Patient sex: M
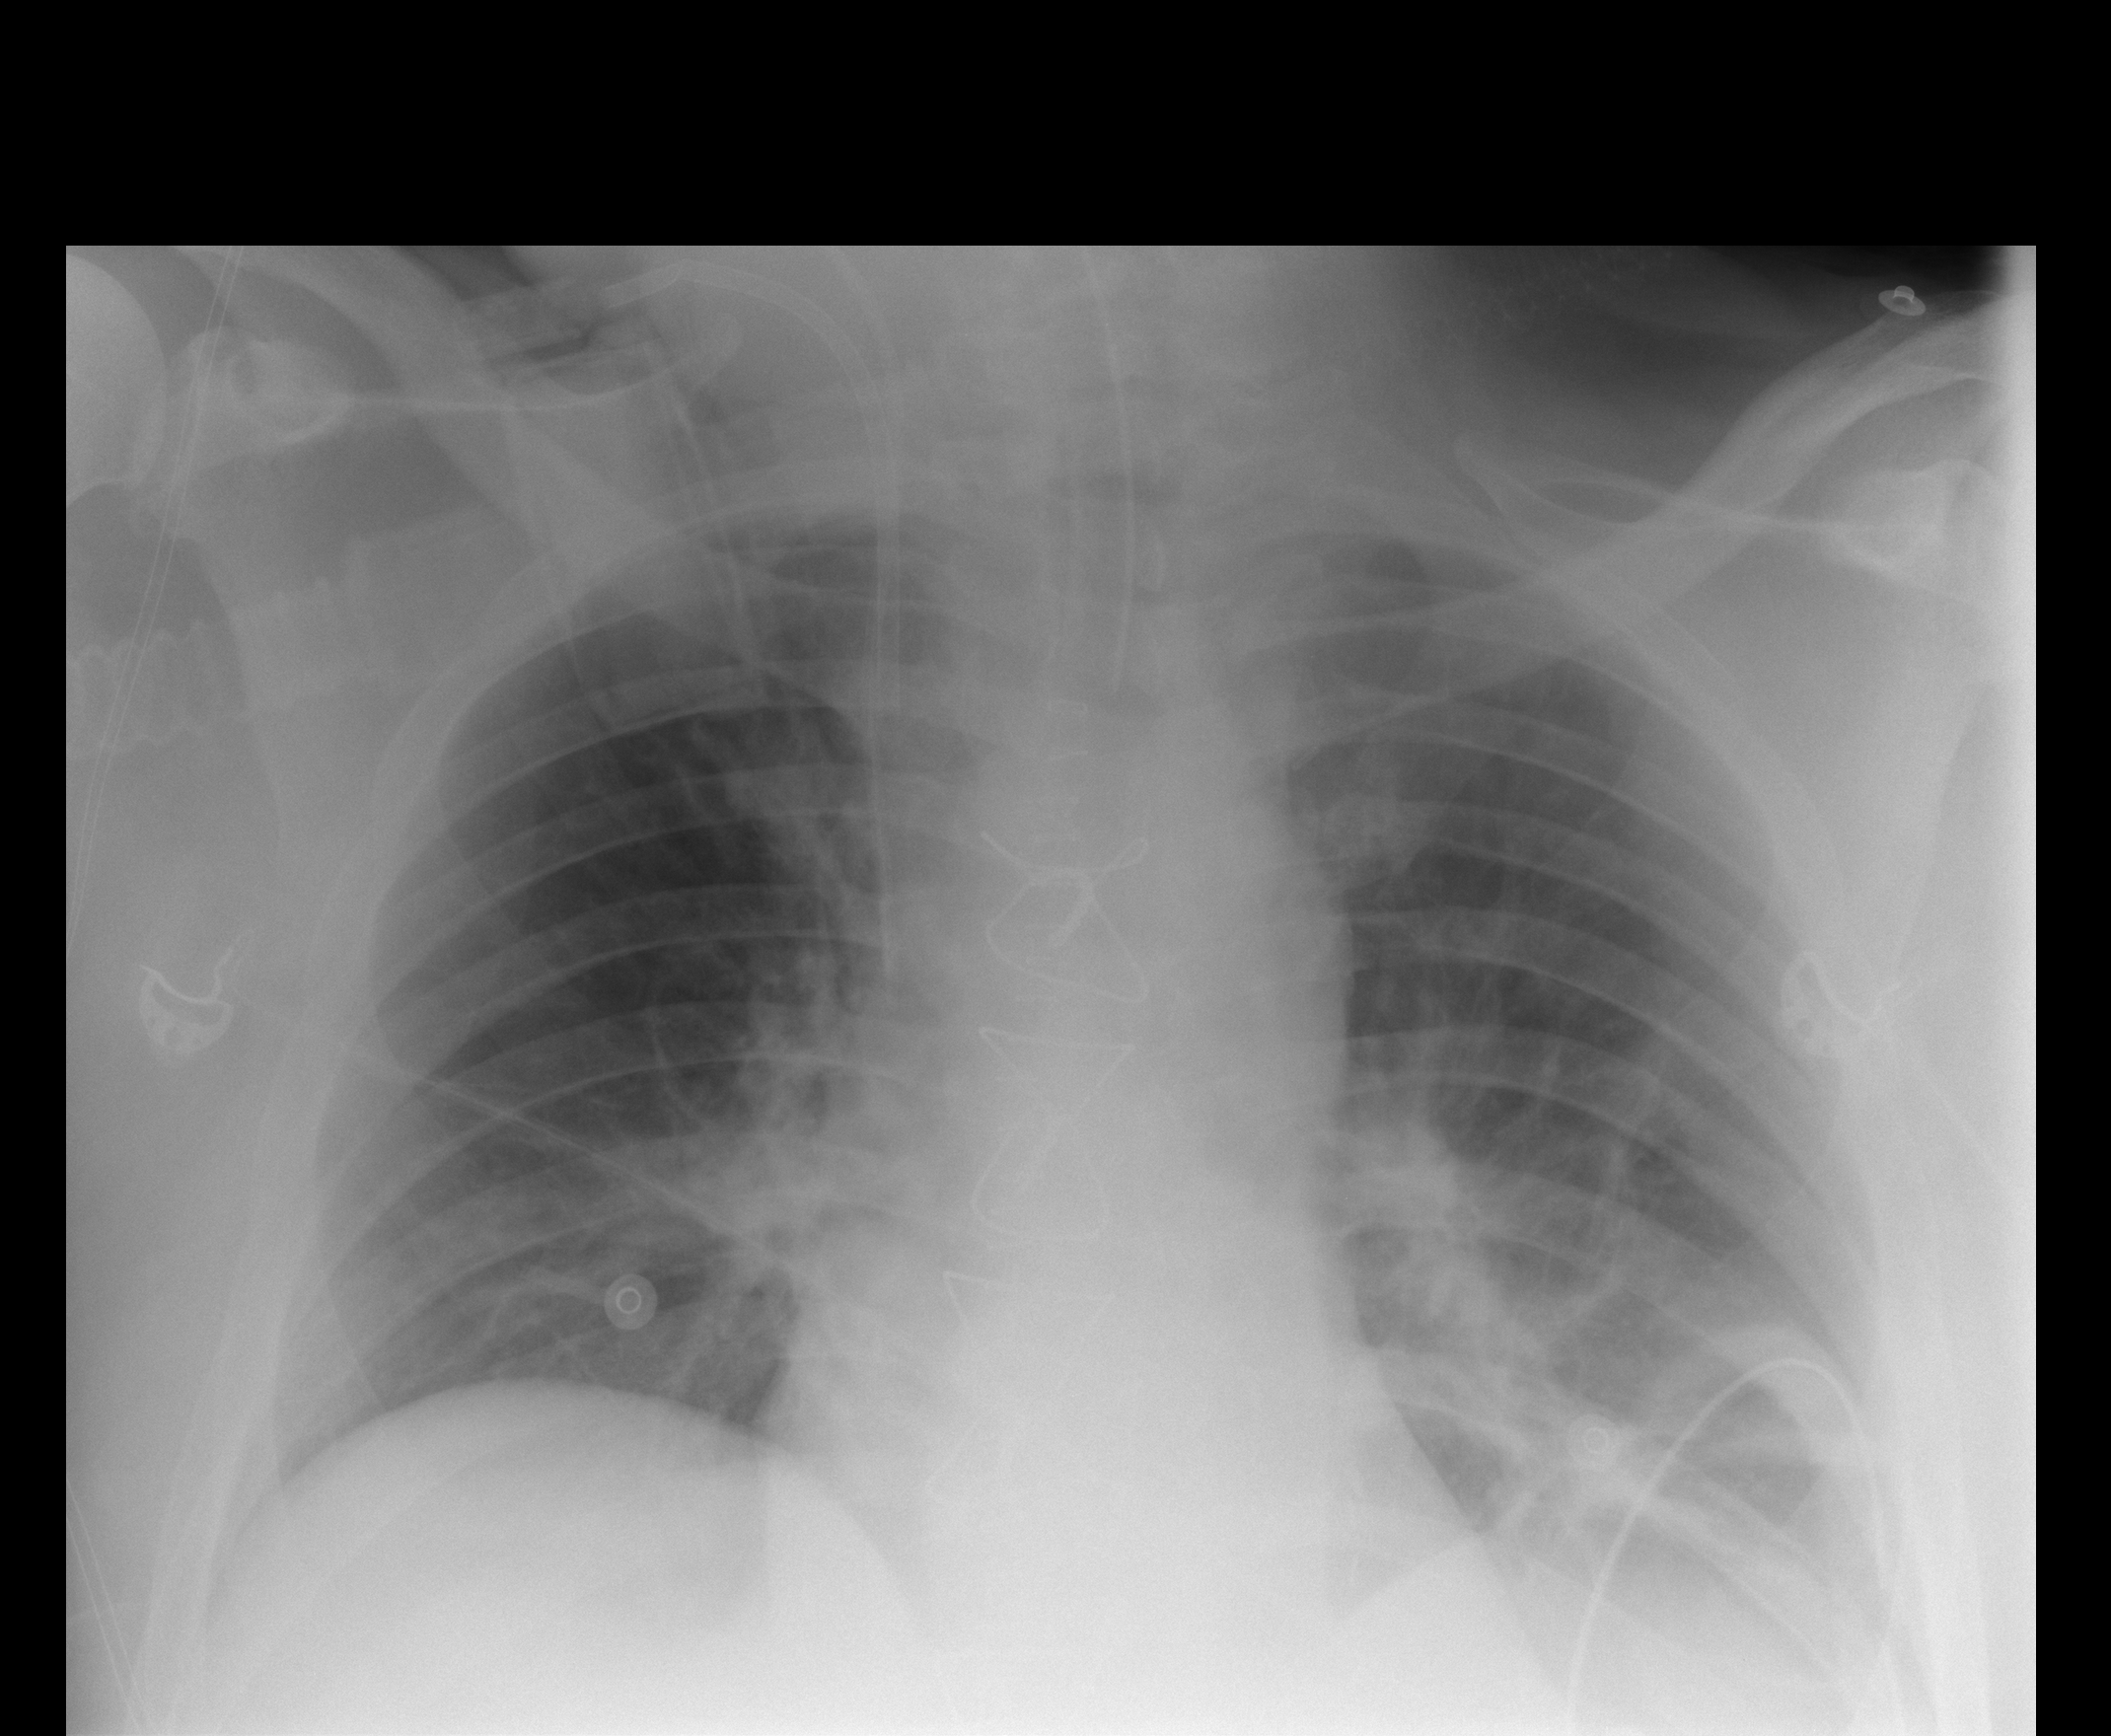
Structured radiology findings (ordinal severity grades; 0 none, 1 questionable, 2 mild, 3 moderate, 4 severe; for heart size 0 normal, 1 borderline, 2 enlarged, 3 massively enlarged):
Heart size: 0
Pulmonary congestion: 2
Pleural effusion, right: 0
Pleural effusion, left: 0
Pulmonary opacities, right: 0
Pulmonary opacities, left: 0
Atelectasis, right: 0
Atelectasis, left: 2